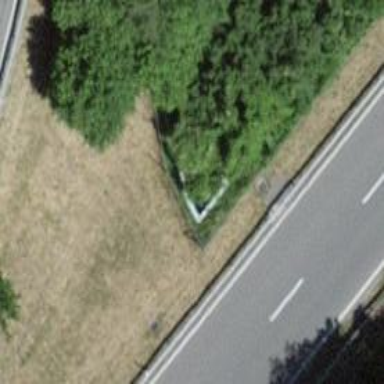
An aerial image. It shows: Footway tunnel.